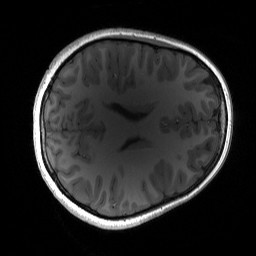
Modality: T1w
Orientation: axial
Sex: female
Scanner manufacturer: siemens
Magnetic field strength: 3 T
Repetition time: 1.9 s
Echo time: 0.00243 s